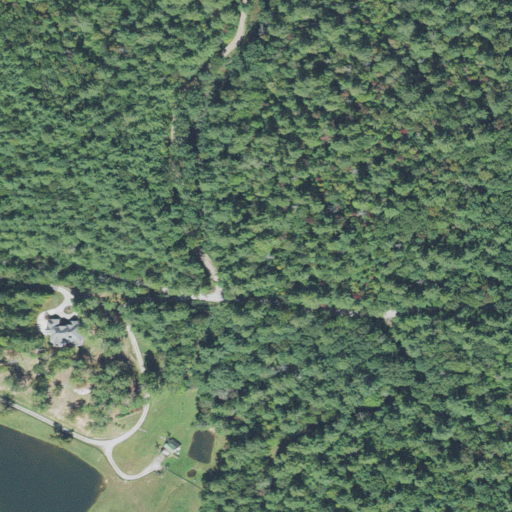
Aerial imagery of gap in North Carolina named Henson Gap containing mixed forest, evergreen forest, open development, pasture, open water, low intensity development, grassland, and medium intensity development